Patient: sex M, age 78
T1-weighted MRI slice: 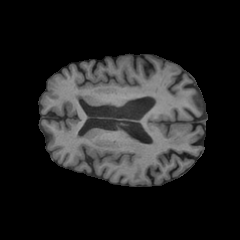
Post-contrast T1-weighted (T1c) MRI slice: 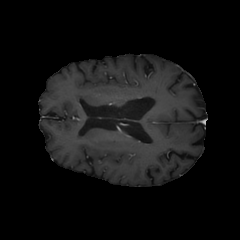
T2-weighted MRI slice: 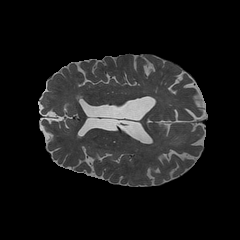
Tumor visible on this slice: no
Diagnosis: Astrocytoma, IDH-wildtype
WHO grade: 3